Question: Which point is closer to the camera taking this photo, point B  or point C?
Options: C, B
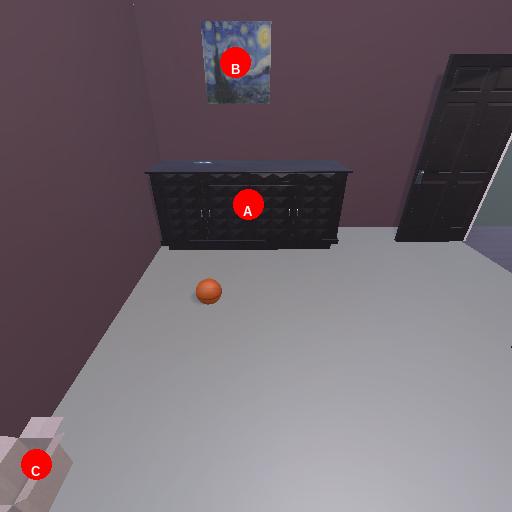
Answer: C